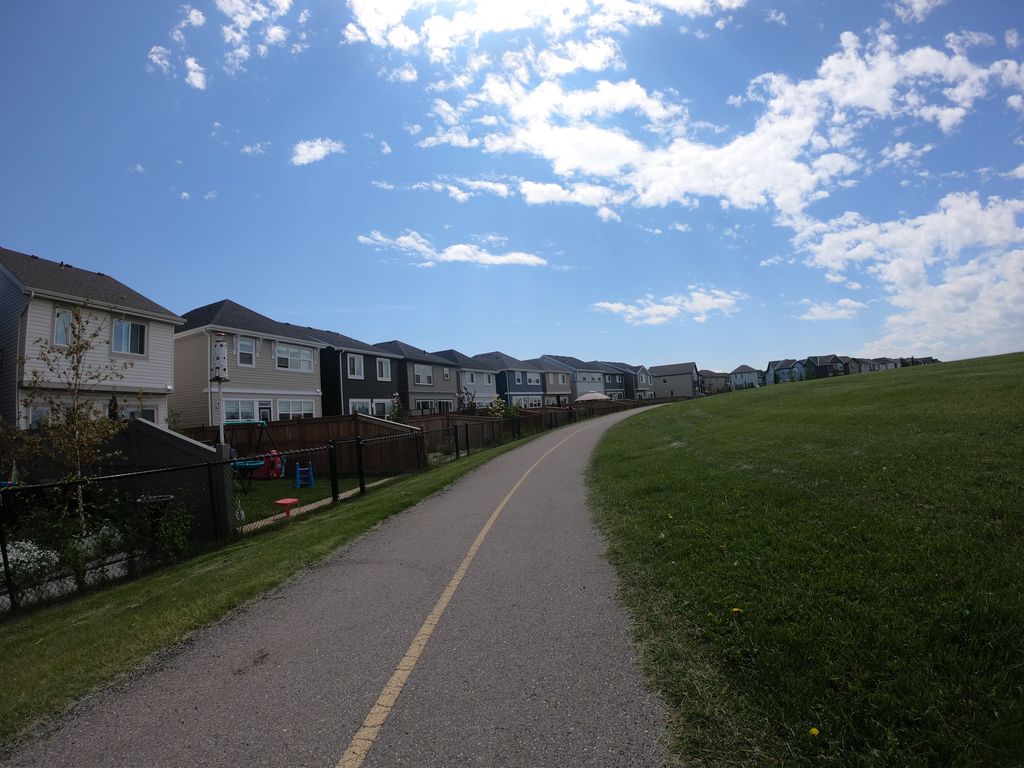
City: calgary